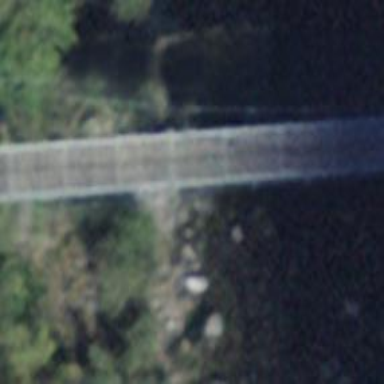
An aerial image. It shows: Bridge over cycleway.